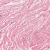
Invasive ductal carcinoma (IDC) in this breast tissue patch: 0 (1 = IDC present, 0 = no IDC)